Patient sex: F
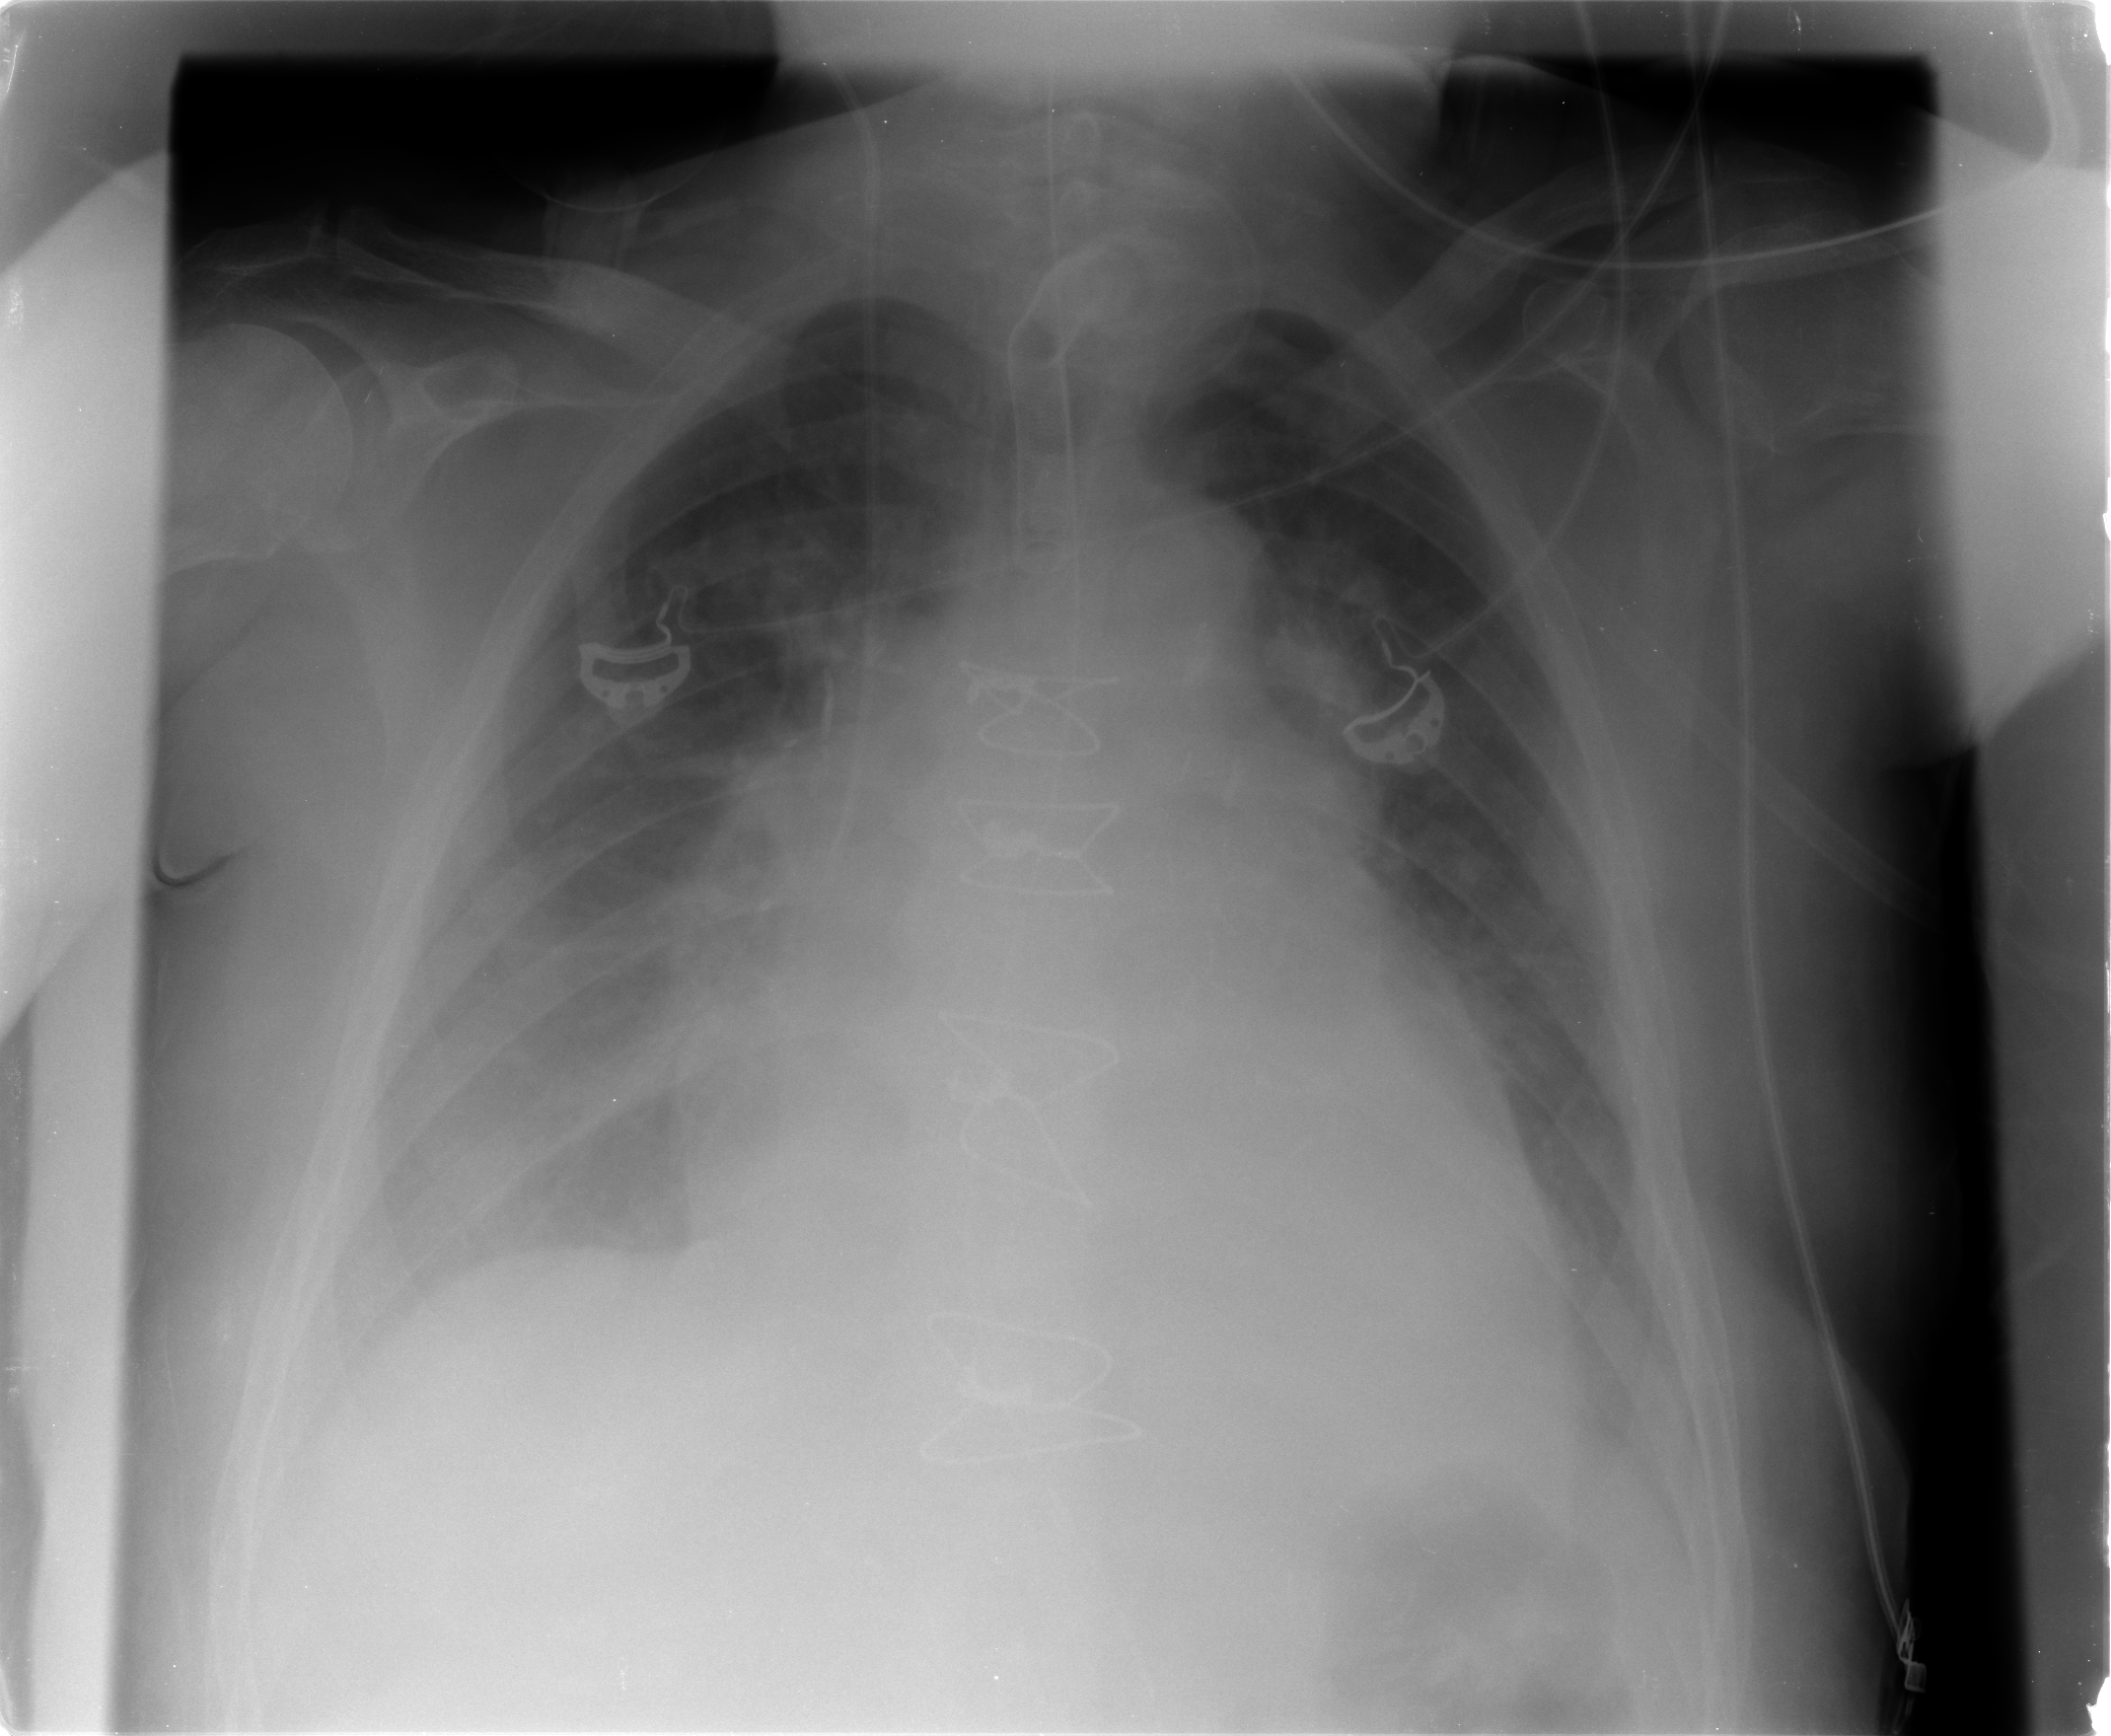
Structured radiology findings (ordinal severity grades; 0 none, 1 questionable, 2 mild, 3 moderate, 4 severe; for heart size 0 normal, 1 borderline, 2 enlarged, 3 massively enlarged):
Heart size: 2
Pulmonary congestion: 3
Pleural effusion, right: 3
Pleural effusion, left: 2
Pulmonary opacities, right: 0
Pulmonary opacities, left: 0
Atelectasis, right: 3
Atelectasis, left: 2